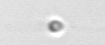
Label: nanoplankton_mix